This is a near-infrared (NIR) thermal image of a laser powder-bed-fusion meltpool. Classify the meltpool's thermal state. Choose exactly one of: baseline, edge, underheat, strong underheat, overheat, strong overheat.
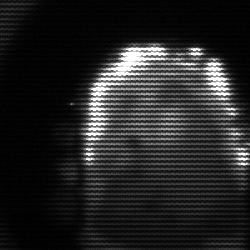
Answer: baseline